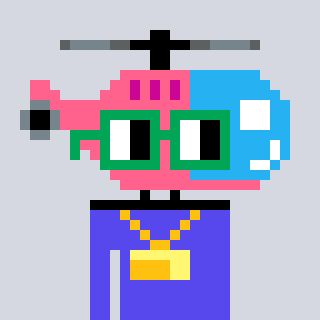
a pixel art character with square green glasses, a helicopter-shaped head and a computerblue-colored body on a cool background